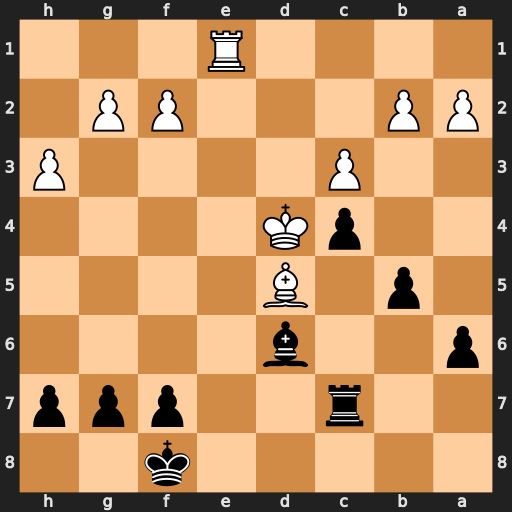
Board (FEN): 5k2/2r2ppp/p2b4/1p1B4/2pK4/2P4P/PP3PP1/4R3
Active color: b
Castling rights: -
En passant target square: -
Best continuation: Bc5+ Ke4 Re7+ Kf3 Rxe1